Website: walmart
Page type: payment
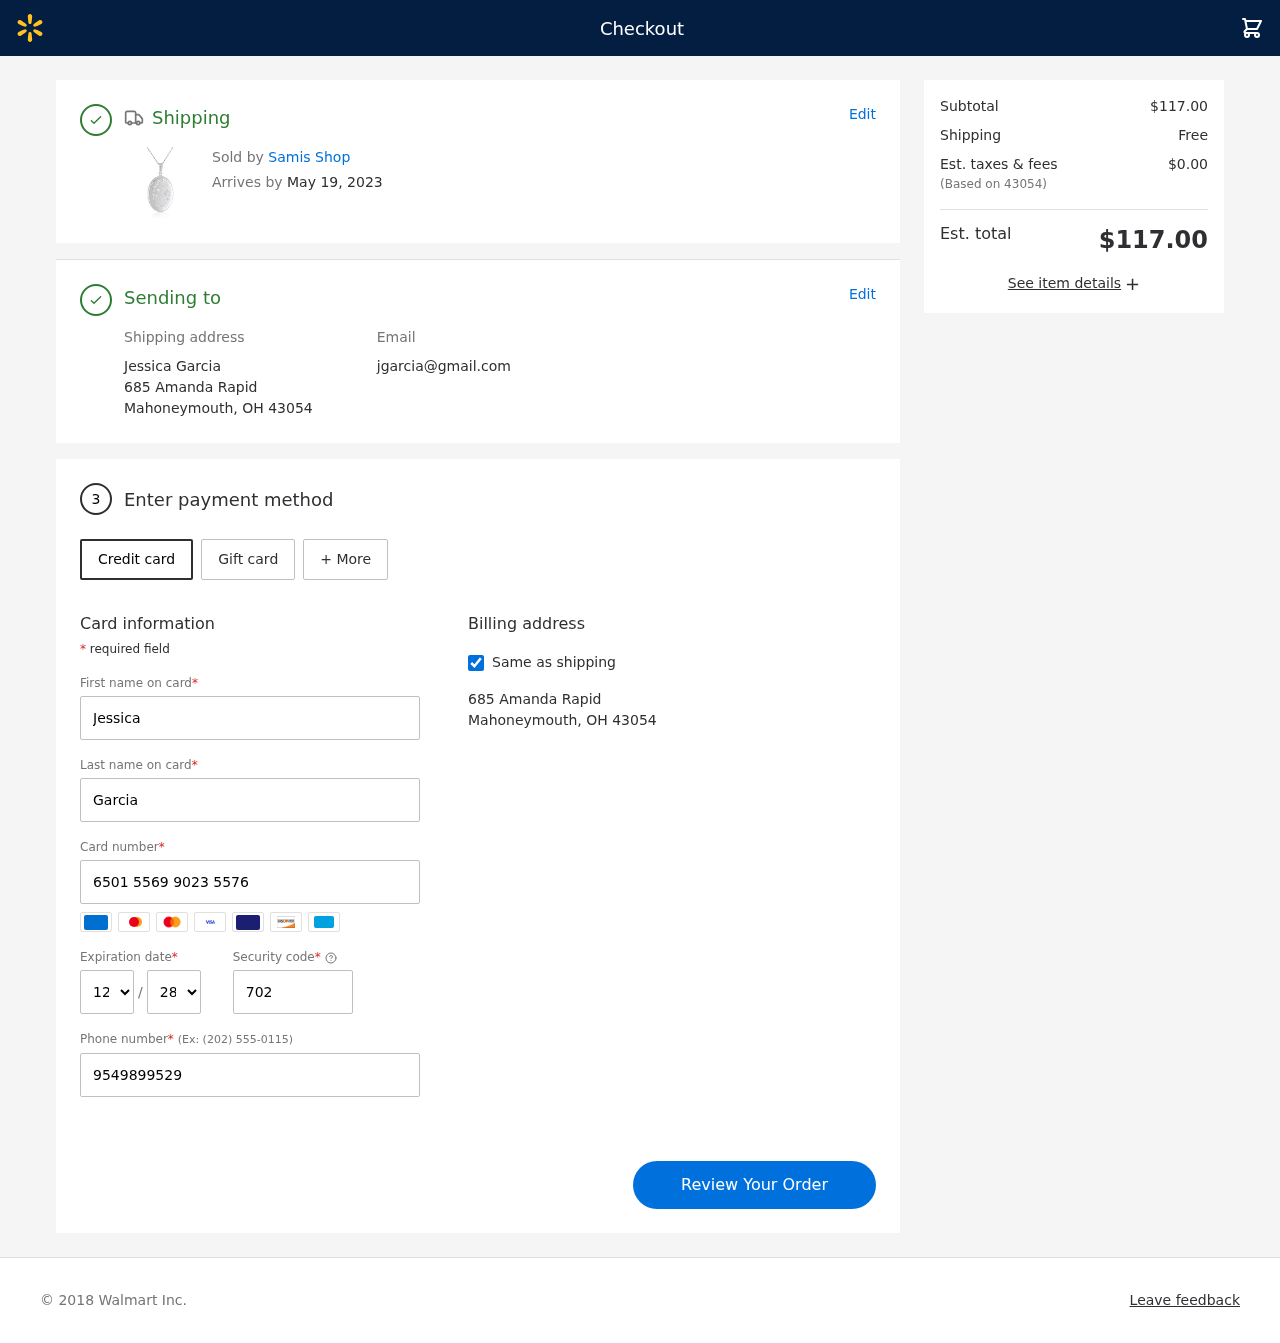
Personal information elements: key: PII_CARD_CVV
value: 702
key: PII_CARD_EXPIRY_MONTH
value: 12
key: PII_CARD_EXPIRY_YEAR
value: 28
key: PII_CARD_NUMBER
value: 6501 5569 9023 5576
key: PII_CITY_STATE_ZIP
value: Mahoneymouth, OH 43054
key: PII_EMAIL
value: jgarcia@gmail.com
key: PII_FIRSTNAME
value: Jessica
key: PII_FULLNAME
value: Jessica Garcia
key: PII_LASTNAME
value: Garcia
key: PII_PHONE
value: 9549899529
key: PII_POSTCODE
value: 43054
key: PII_STREET
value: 685 Amanda Rapid
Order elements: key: ORDER_DELIVERY_DATE
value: May 19, 2023
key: ORDER_SUBTOTAL
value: $117.00
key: ORDER_SHIPPING_COST
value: Free
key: ORDER_TAX
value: $0.00
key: ORDER_TOTAL
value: $117.00